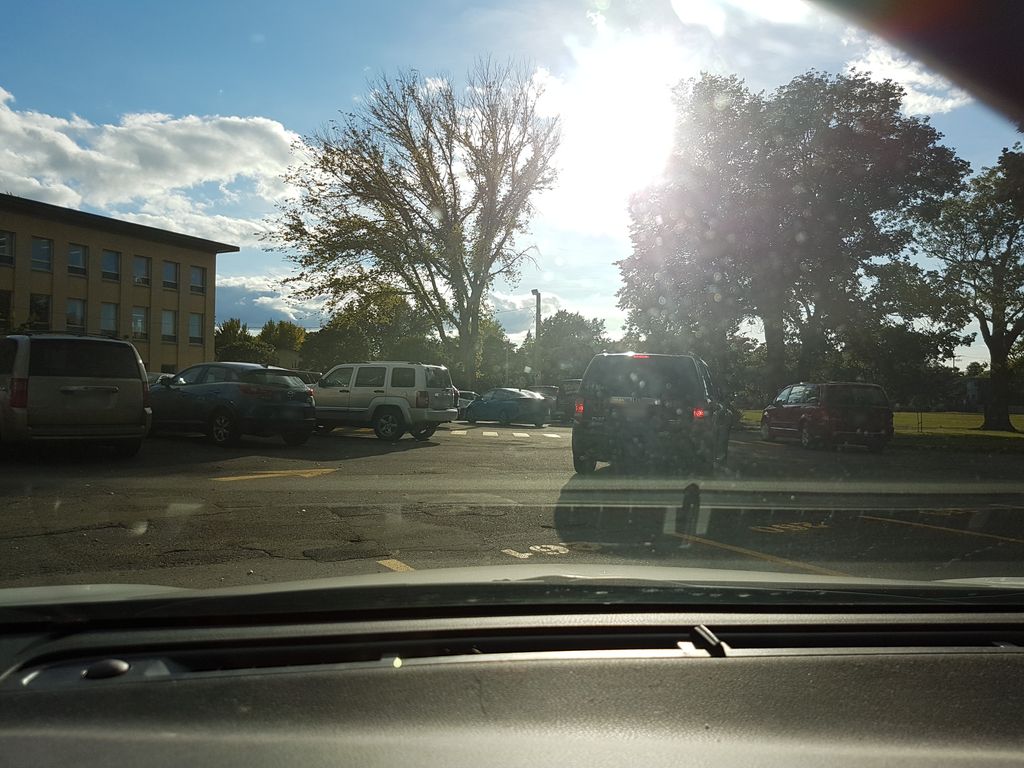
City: quebec_city